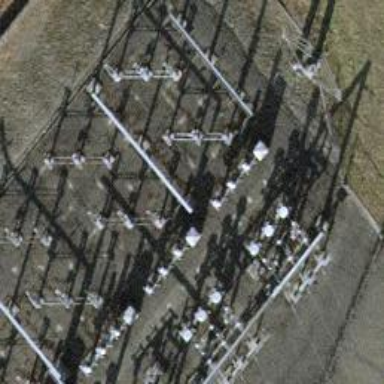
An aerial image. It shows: Power line with 3 cables in bay configuration.